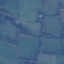
Land use / land cover: Pasture